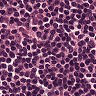
Metastatic tissue present: no